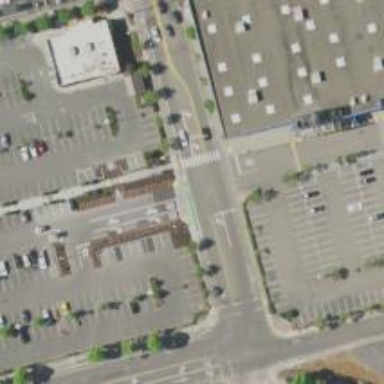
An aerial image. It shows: Service road with separate sidewalk.